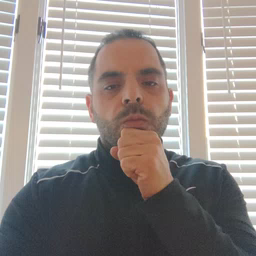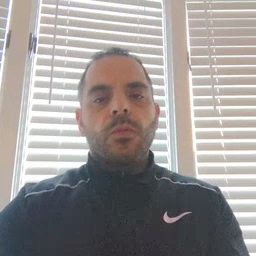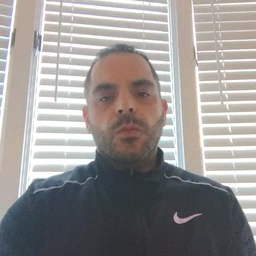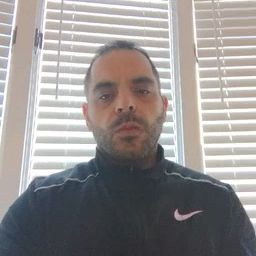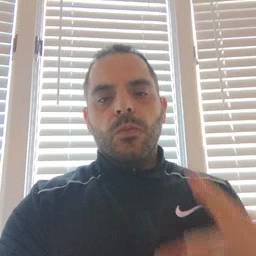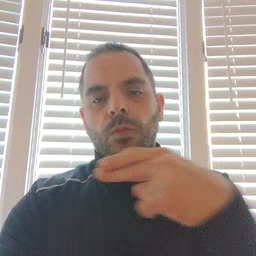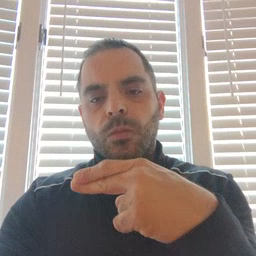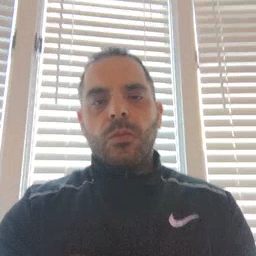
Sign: cut